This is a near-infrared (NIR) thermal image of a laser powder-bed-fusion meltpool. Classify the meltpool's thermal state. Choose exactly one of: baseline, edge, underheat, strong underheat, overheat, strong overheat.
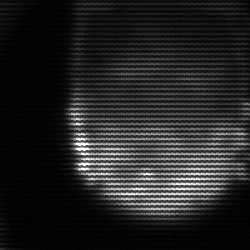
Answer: edge